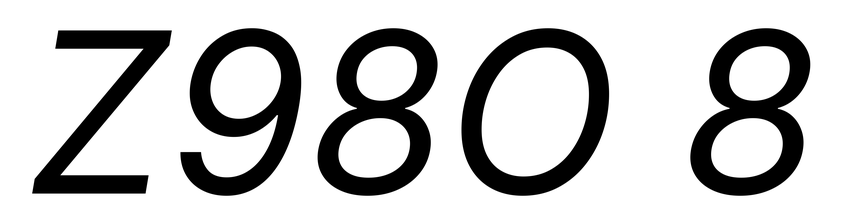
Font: Inter-Italic_Italic